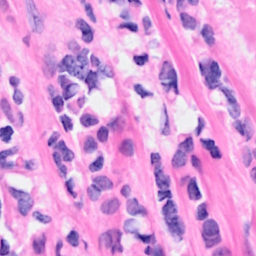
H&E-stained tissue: Breast